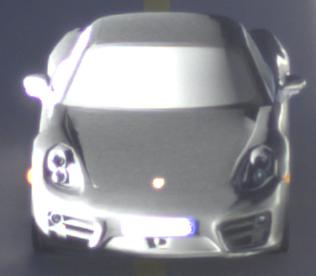
Make: Porsche
Model: Cayman
Detailed model: Cayman (981C)
Model produced from: 2013/03
Model produced until: 2014/04
Doors: 2
Color: gray
Road condition: dry road
Daytime: sunrise or sunset
Contrast: high contrast